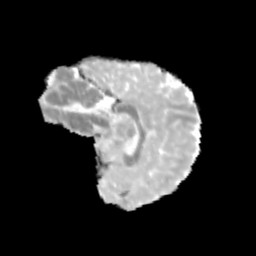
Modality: MD
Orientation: sagittal
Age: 9
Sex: male
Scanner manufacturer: siemens
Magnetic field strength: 3 T
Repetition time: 3.8 s
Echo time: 0.07 s